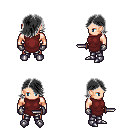
a pixel art fantasy rpg character, male body template, human, light skin, maroon tunic, metal pants, gray swoop hairstyle, metal gloves, metal boots, dagger, four views (front, back, left, right), 2x2 character sprite sheet, small pixel art, hard edges, no anti-aliasing